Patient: sex M, age 65
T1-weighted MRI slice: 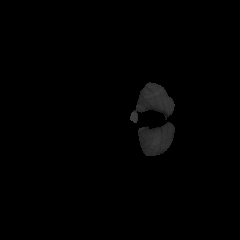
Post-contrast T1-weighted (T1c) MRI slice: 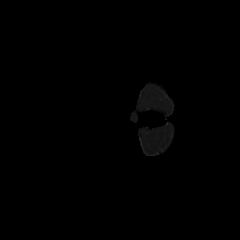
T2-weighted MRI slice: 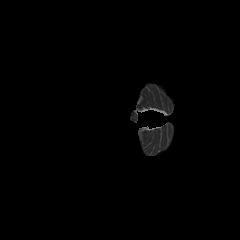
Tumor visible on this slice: no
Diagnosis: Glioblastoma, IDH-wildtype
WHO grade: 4